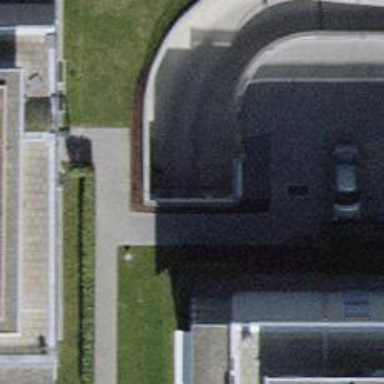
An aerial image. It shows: Parking area.